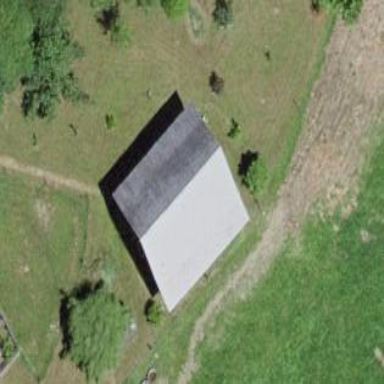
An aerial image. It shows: Barn.